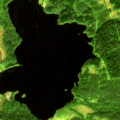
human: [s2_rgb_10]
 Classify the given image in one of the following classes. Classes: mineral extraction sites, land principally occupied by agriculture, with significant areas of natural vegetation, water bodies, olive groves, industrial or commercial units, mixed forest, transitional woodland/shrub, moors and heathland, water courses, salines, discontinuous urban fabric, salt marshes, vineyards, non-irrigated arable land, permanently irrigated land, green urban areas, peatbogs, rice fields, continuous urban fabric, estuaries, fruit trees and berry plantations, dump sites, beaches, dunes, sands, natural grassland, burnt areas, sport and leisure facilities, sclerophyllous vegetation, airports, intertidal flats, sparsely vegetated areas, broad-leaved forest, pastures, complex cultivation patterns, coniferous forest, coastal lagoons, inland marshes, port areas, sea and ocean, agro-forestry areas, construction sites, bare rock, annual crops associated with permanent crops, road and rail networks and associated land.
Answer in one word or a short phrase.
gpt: coniferous forest, transitional woodland/shrub, water bodies